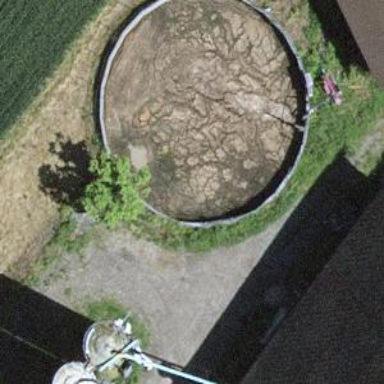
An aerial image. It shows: Storage tank with man-made structure.